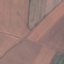
Land use / land cover class: AnnualCrop